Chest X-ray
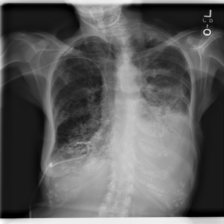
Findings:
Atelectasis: negative
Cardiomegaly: negative
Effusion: negative
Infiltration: negative
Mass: negative
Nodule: negative
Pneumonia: negative
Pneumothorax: negative
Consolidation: positive
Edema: negative
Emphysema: negative
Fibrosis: positive
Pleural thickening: negative
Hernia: negative